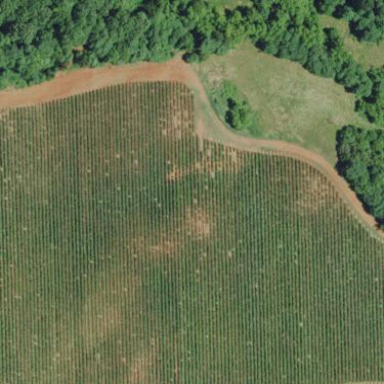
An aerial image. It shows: Vineyard growing grapes.